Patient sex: F
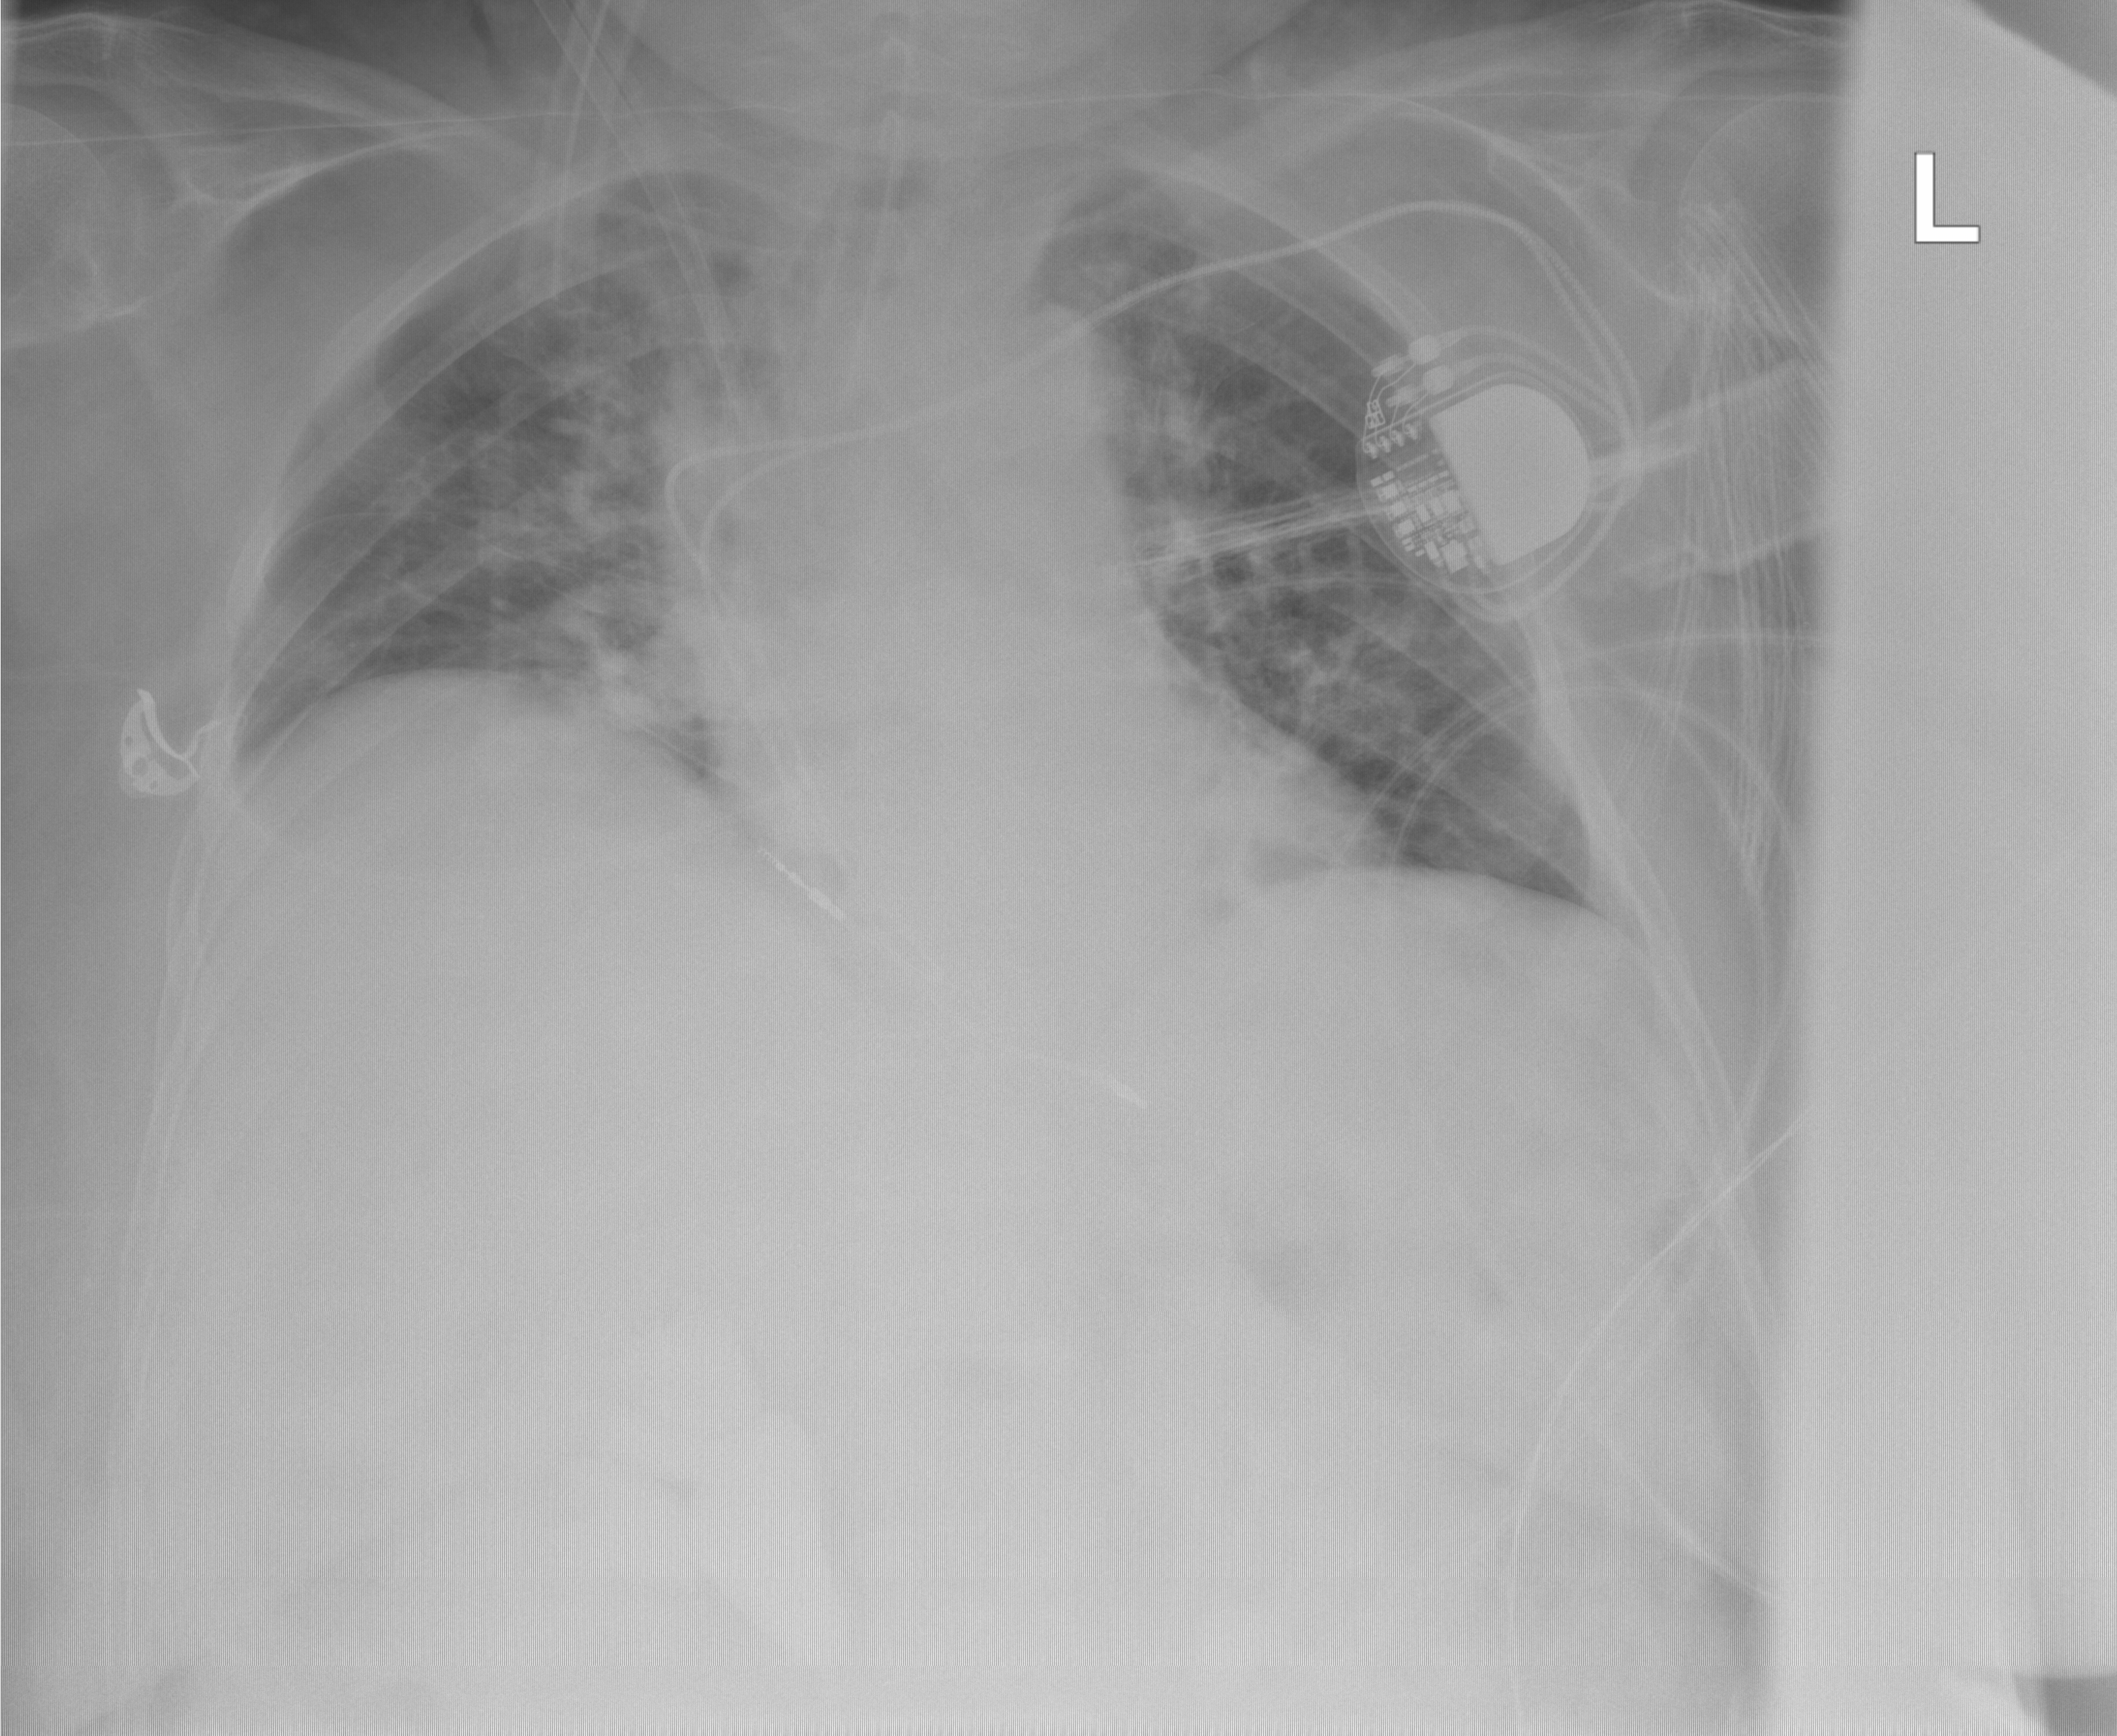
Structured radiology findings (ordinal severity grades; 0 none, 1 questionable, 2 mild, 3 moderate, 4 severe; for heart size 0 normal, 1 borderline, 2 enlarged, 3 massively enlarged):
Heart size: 1
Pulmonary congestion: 2
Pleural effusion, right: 0
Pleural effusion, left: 0
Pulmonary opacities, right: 0
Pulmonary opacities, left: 0
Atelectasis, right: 0
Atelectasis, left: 0